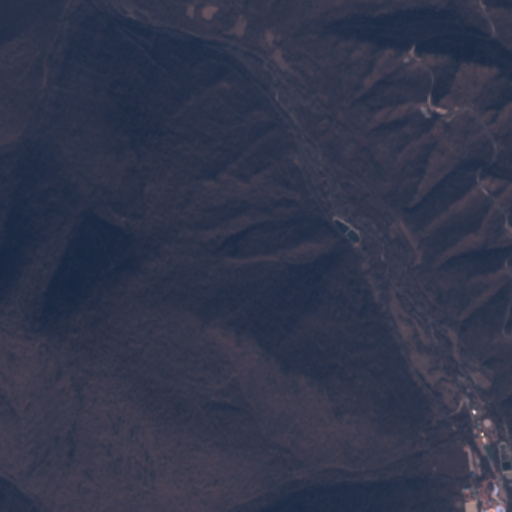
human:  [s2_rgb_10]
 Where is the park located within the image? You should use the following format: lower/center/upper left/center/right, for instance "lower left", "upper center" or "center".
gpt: The park is located in the lower right of the image.
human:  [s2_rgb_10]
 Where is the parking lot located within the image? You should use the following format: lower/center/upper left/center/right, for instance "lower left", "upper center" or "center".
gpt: The parking lot is located in the lower right of the image.
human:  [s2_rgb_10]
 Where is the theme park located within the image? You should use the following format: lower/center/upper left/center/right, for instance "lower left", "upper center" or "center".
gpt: The theme park is located in the lower right of the image.
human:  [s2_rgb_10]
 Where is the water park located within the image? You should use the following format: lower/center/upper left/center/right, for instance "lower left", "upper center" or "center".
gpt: The water park is located in the lower right of the image.
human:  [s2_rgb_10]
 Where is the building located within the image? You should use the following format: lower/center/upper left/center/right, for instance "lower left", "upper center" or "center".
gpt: There is no building in the image.